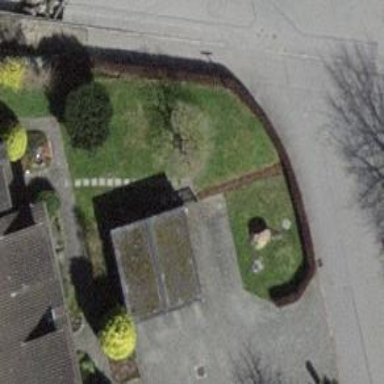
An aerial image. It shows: Semi-deciduous broadleaved tree in garden.